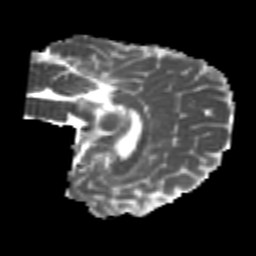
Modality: MD
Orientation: sagittal
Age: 25
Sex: female
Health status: healthy
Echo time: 0.074 s